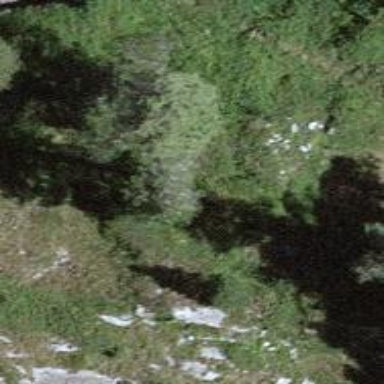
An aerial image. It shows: Needle-leaved tree in natural setting.